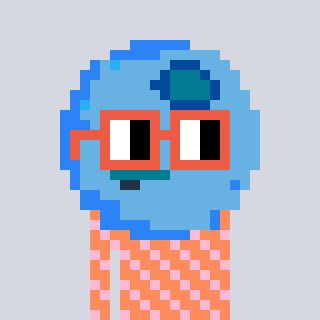
a pixel art character with square orange glasses, a blueberry-shaped head and a peachy-colored body on a cool background